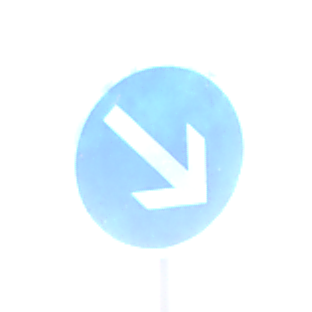
Verkehrszeichen: VorgeschriebeneVorbeifahrtRechts
Umgebung: Outdoor, Beach
Tageszeit: SunriseSunset
Wetter: PartlyCloudy
Licht: Natural
Jahreszeit: NotSpecified
Kontrast: MediumContrast